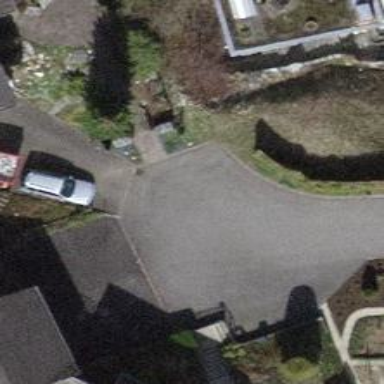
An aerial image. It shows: Turning circle on the road.